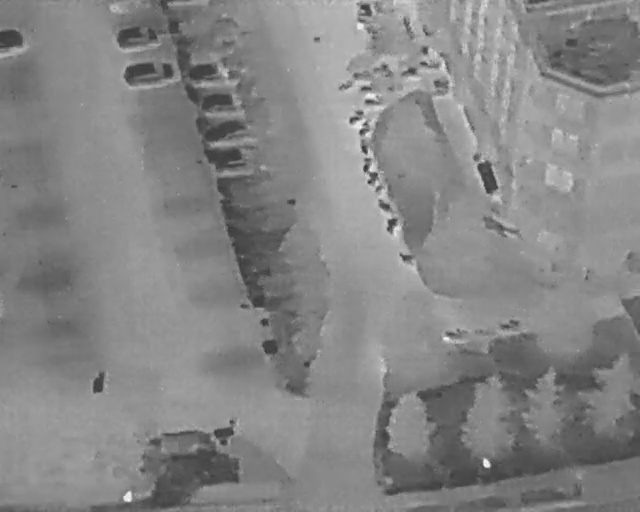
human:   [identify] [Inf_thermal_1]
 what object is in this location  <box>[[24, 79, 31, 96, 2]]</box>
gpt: <ref>1 large car at the bottom left</ref>